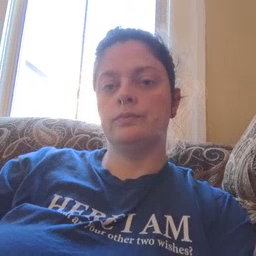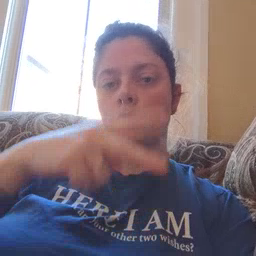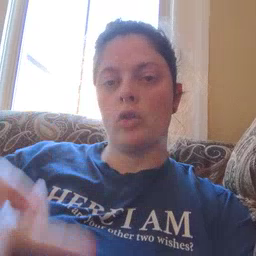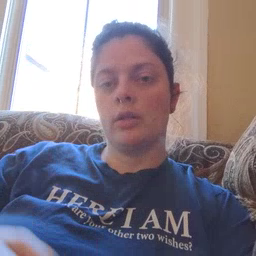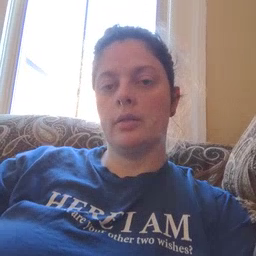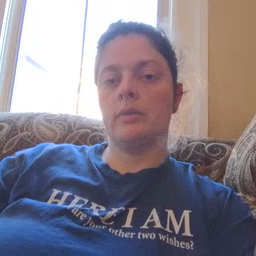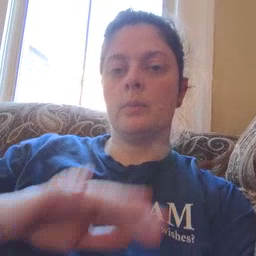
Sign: fall